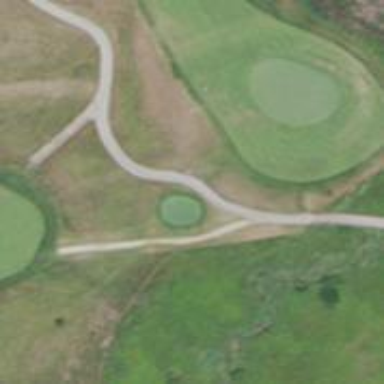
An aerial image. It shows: Golf cartpath that is also road path.